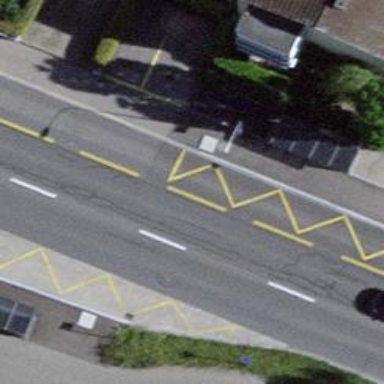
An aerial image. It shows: Bus stop equipped with public transport stop position.